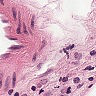
Metastatic tissue present: yes